Question: I'm having trouble trying to divide a cell by (A NUMBER) only if another cell contains specific text and if the cell contains another text i want it to be divide by a different number in SSRS
This is what i have but it is not working.
'''
=IIF(Fields!PARTNO_LOT.Value=("A1001"),Fields!LOCSTOCK.Value/200)
'''
I have added a example but in excel just to show my intent in SSRS.
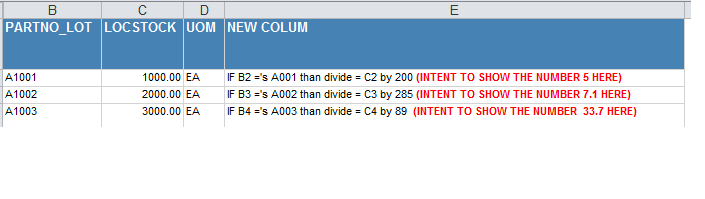
Answer: If the above answer doesn't work, try this:
'''
=Switch(
Fields!PARTNO_LOT.Value="A1001",Fields!LOCSTOCK.Value/200,
Fields!PARTNO_LOT.Value="A1002",Fields!LOCSTOCK.Value/285,
Fields!PARTNO_LOT.Value="A1003",Fields!LOCSTOCK.Value/89
)
'''
Let me know if this helps.